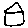
Label: house